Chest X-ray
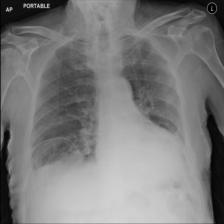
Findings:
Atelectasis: negative
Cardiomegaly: negative
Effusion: positive
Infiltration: negative
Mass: negative
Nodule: negative
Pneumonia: negative
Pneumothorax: negative
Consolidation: positive
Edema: negative
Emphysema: negative
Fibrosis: negative
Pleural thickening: negative
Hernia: negative